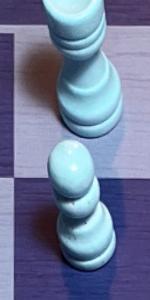
Label: Pawn_White